Question: When trying to import Google Play Services library in Eclipse, I get the following error

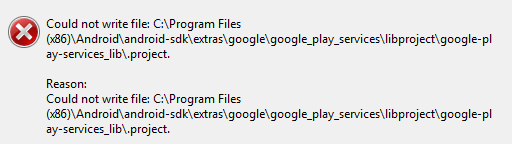
Answer: It could be a permissions problem from Windows. Try trying it with a file path outside of "Program Files (x86)"